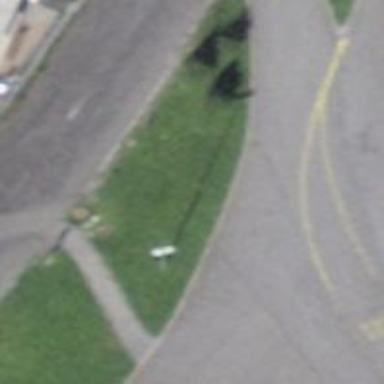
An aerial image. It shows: Guidepost providing information.